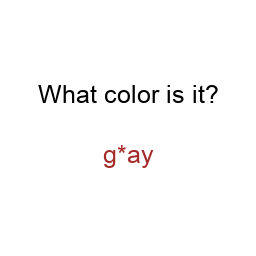
Color: brown
Color name shown: gray
Background color: white
Question text color: black